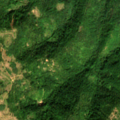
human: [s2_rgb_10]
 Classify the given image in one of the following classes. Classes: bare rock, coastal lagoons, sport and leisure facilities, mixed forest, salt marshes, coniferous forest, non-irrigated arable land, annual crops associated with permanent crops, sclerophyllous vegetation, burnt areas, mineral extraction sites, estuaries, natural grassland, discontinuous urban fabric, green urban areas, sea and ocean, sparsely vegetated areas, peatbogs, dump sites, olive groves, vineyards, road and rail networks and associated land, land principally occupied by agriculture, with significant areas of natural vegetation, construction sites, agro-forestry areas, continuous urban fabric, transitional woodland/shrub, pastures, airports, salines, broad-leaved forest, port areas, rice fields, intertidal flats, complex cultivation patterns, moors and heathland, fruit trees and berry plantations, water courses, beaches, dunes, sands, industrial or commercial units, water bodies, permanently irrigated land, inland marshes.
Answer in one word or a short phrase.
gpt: pastures, complex cultivation patterns, broad-leaved forest